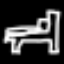
Label: bed